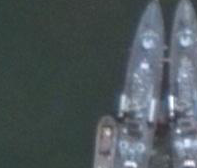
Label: combat